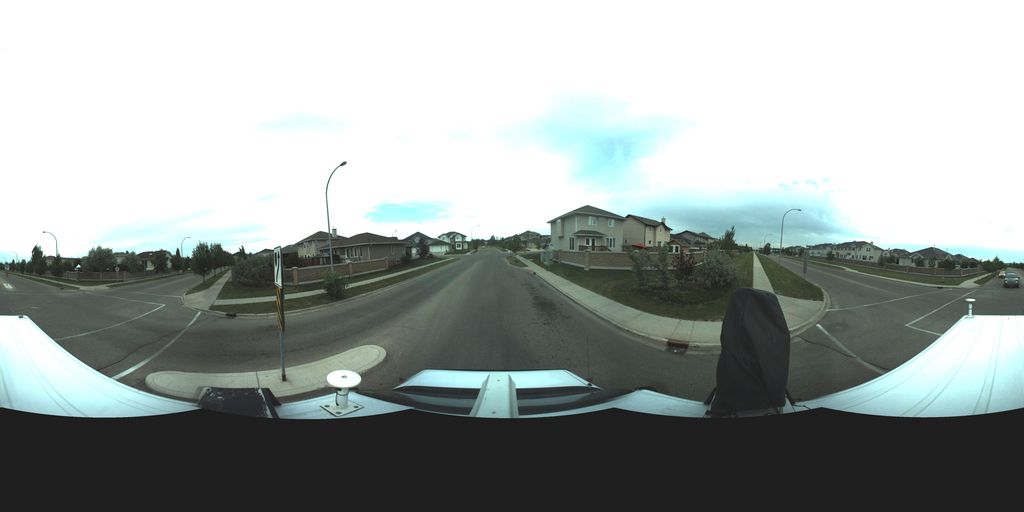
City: saskatoon